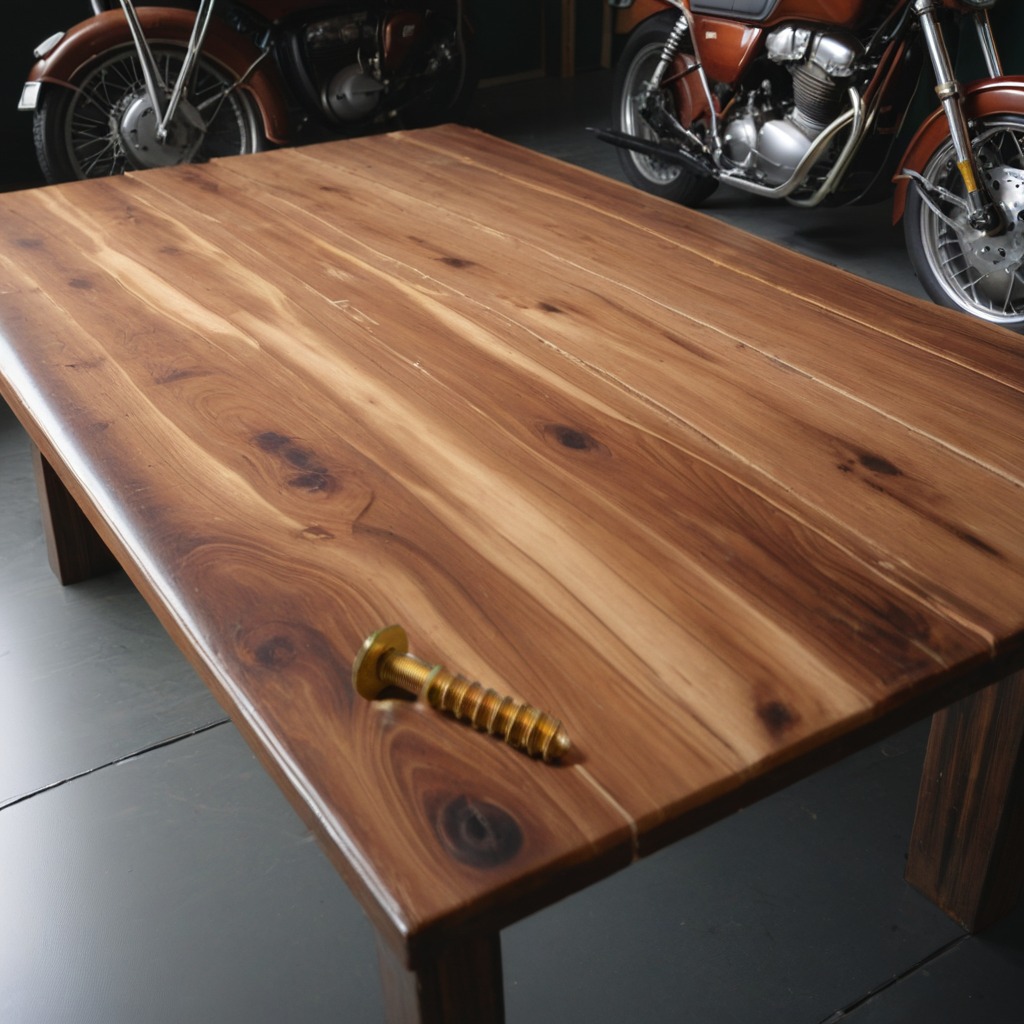
A metal screw lies on the wooden table in the garage.